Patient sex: M
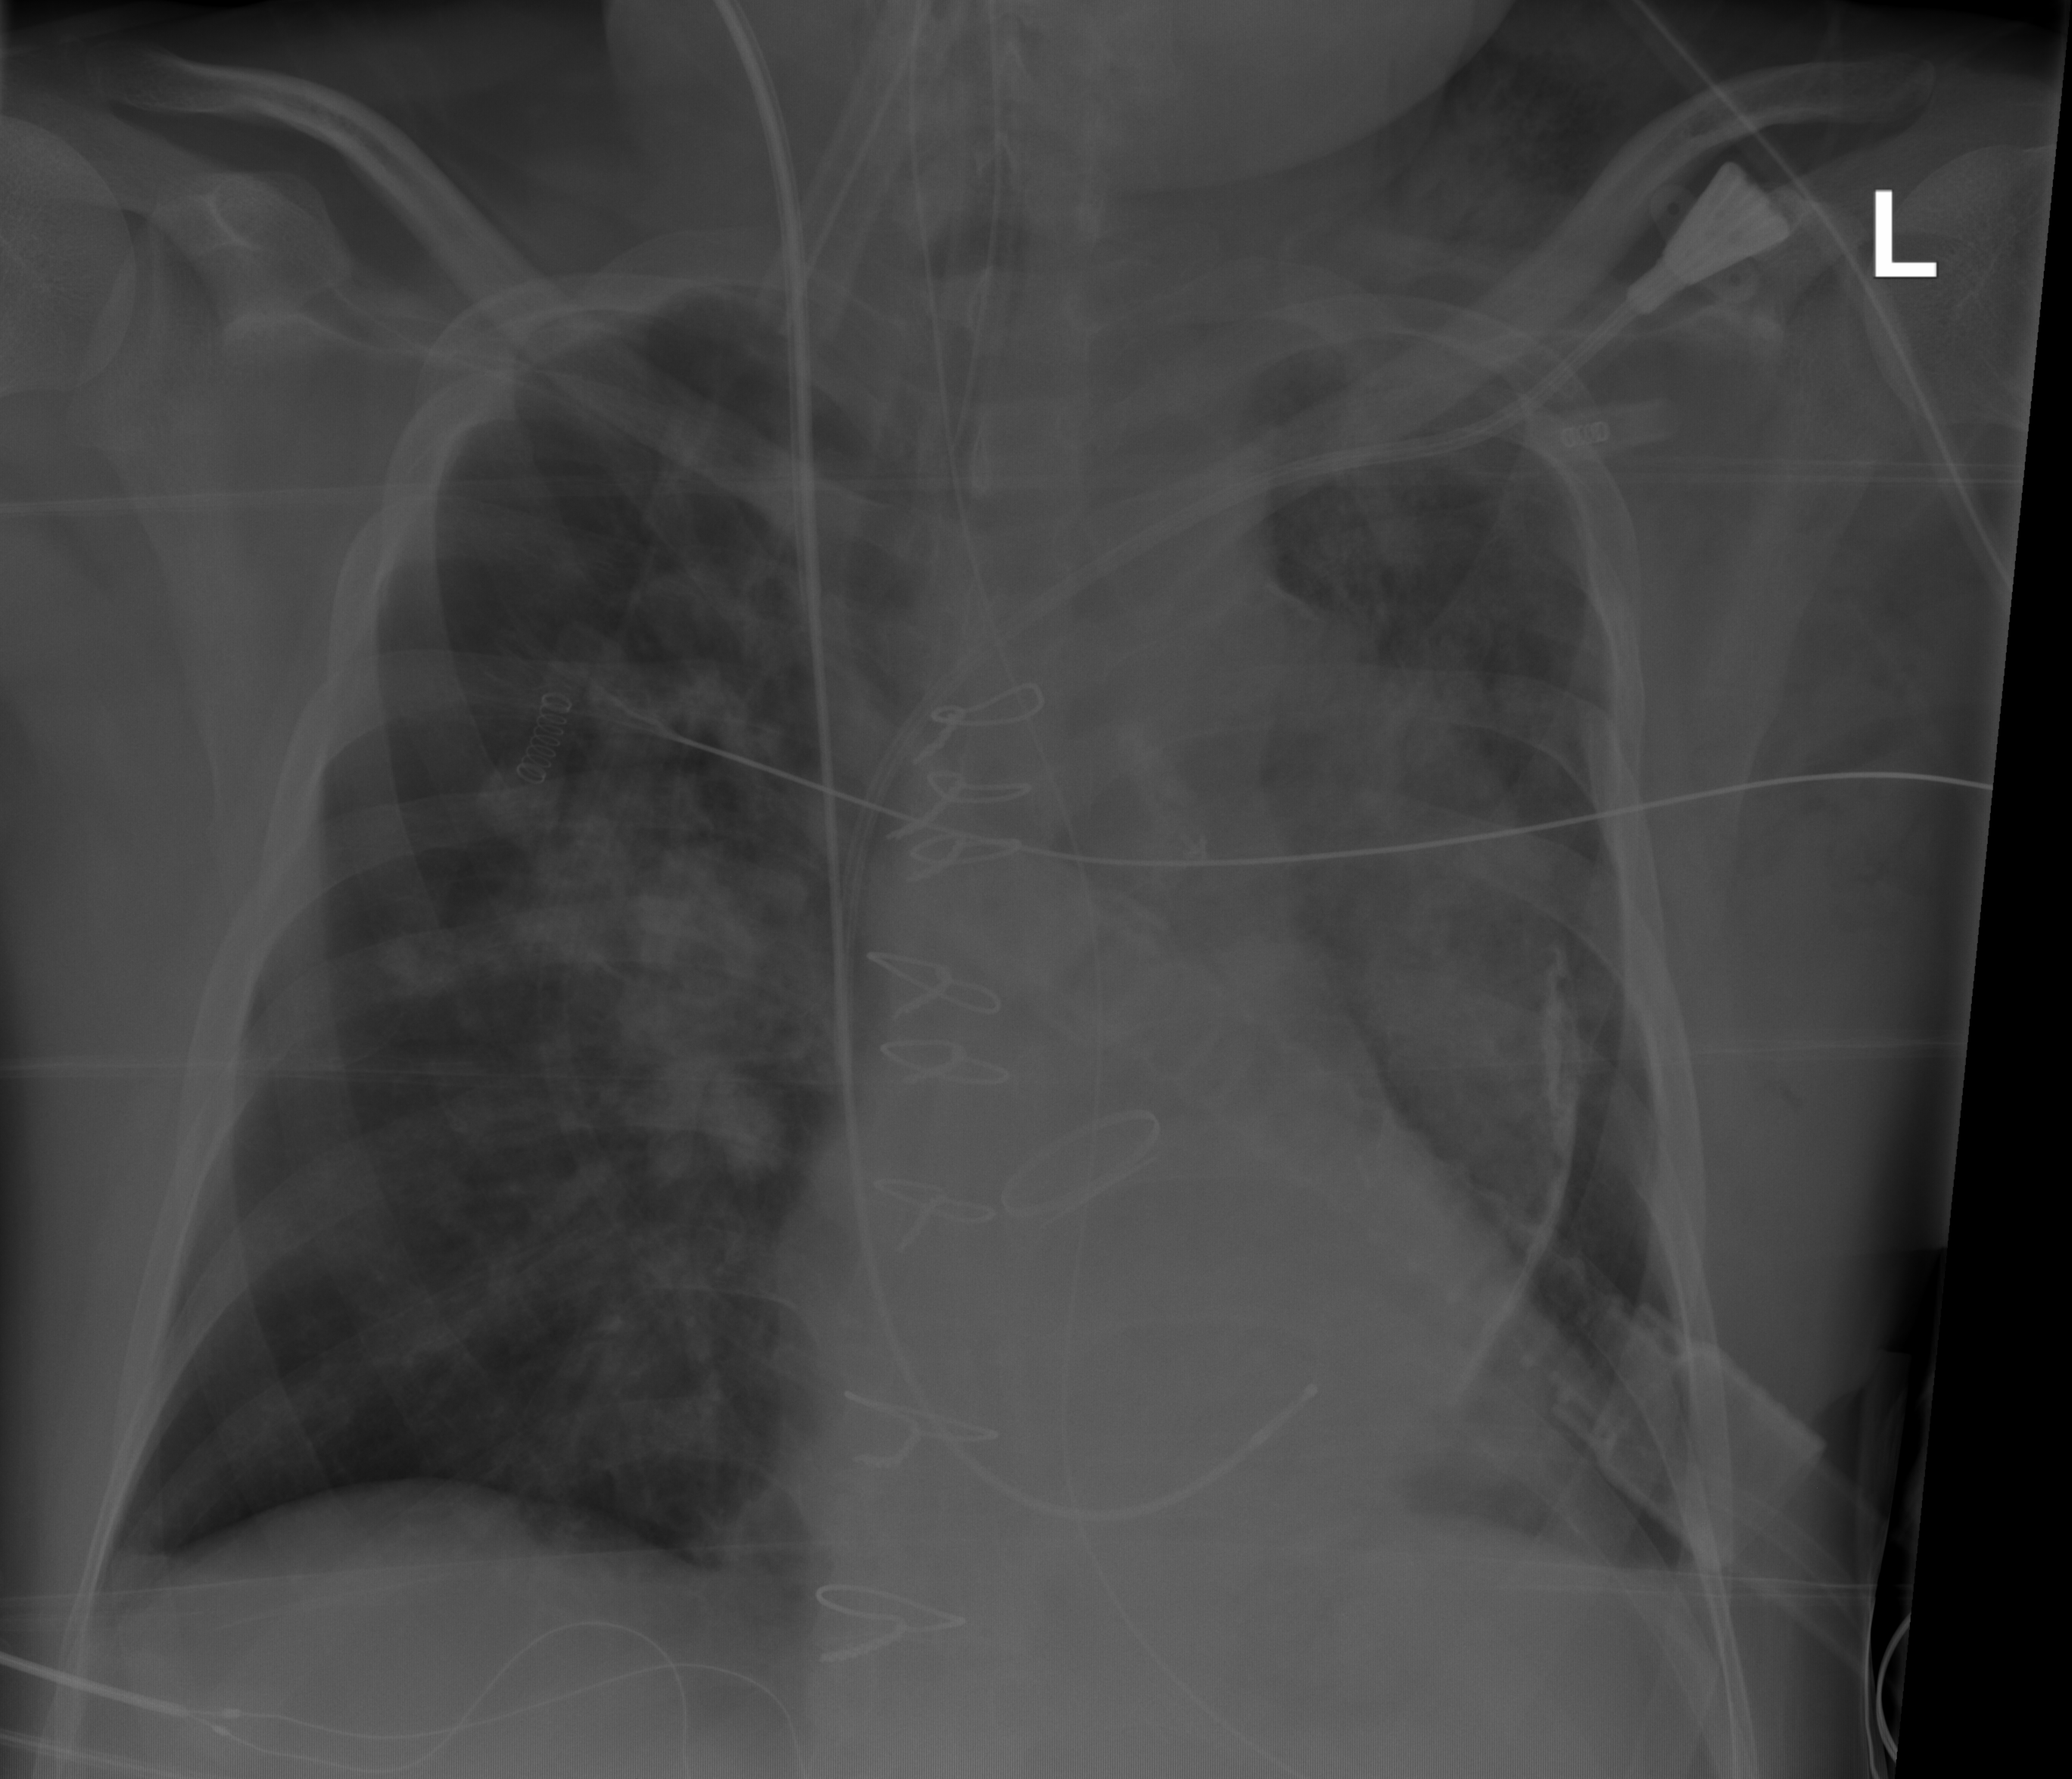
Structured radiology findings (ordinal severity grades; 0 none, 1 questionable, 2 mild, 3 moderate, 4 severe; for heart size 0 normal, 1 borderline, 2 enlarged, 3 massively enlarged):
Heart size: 2
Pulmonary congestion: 2
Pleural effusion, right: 0
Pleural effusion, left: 2
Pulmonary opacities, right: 3
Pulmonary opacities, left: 2
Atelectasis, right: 0
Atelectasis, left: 0